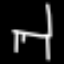
Label: chair